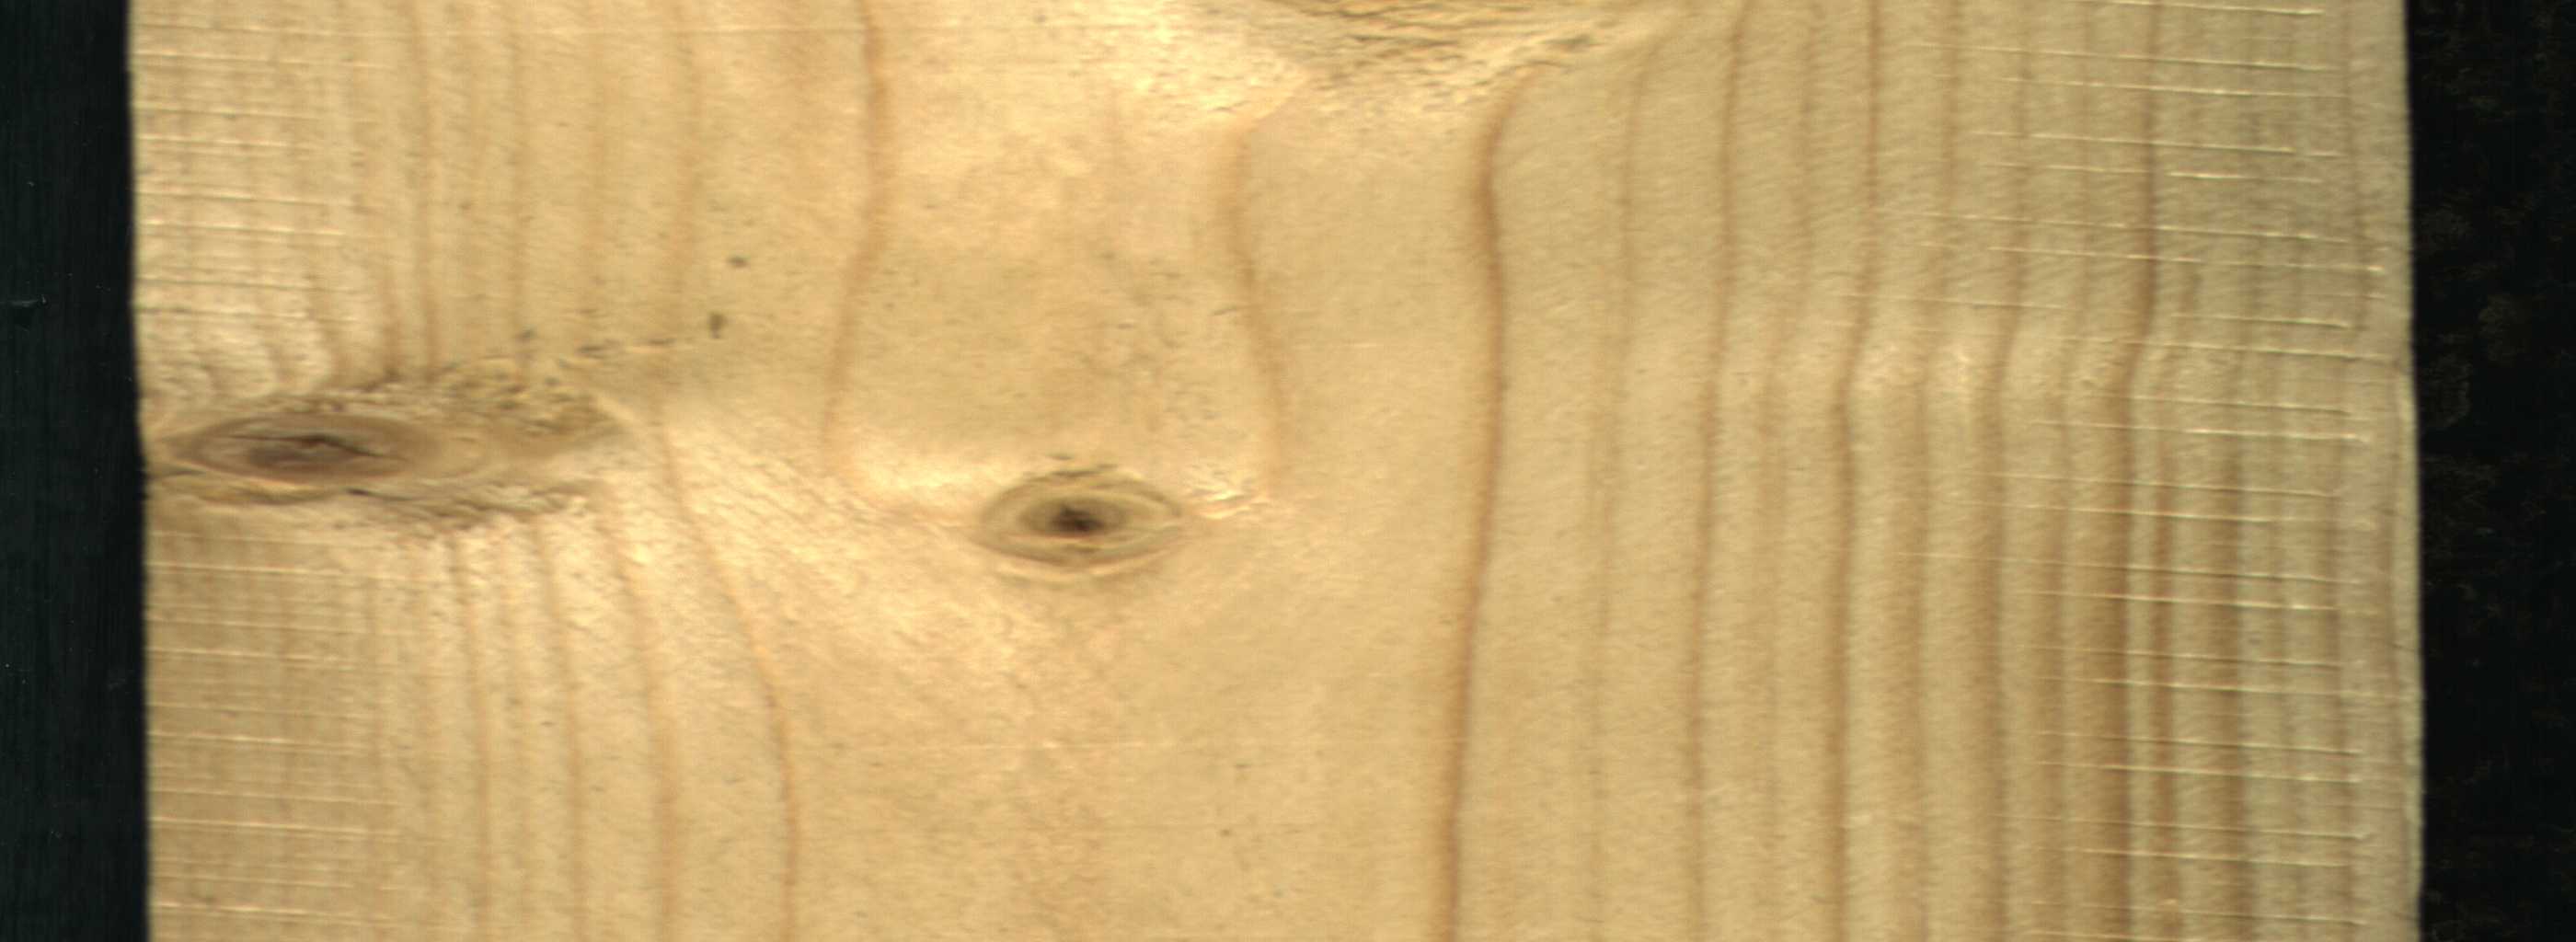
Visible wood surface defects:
Live_Knot
Live_Knot